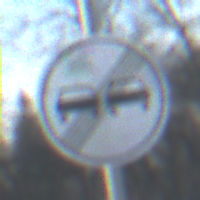
Verkehrszeichen: EndeUeberholverbot
Umgebung: Outdoor, Suburban
Tageszeit: SunriseSunset
Wetter: PartlyCloudy
Licht: Natural
Jahreszeit: Winter
Kontrast: MediumContrast